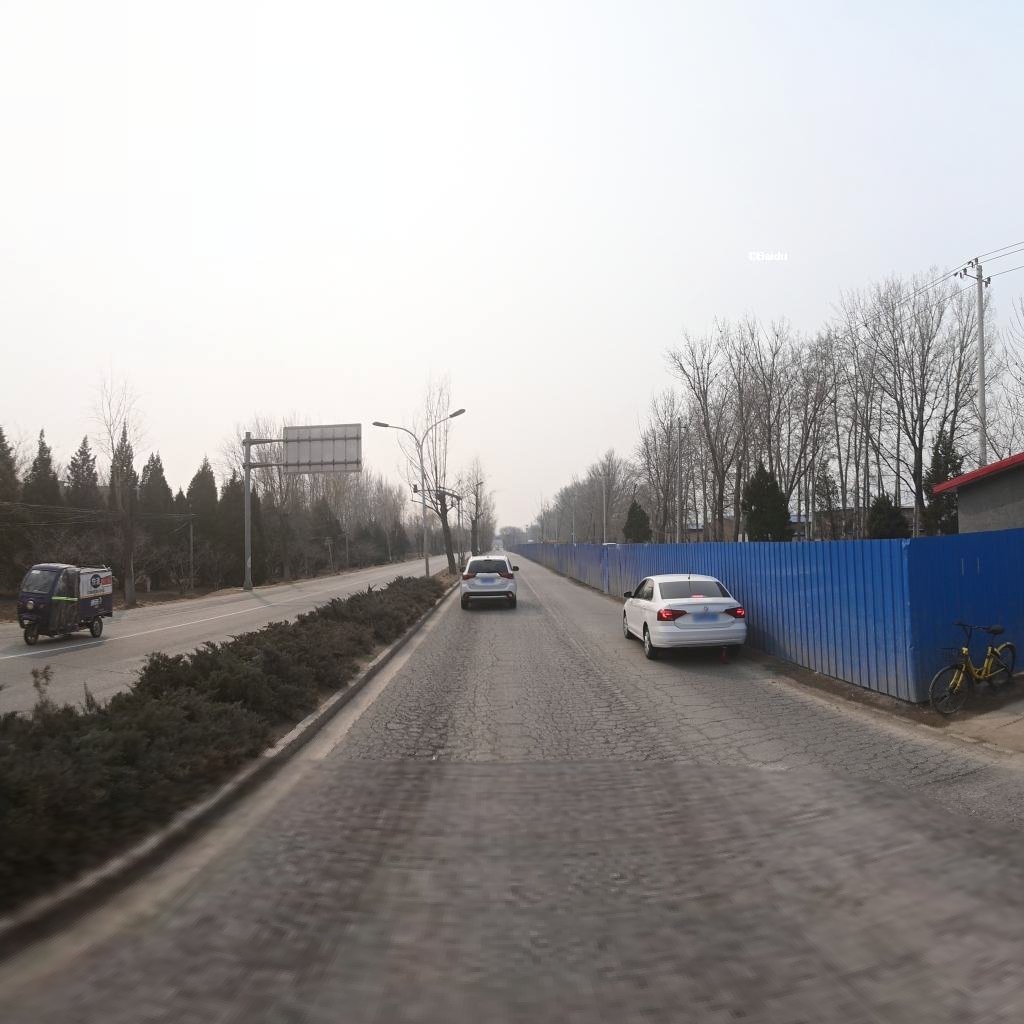
Region: Haidian
Road damage annotations: alligator crack